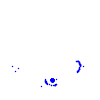
Particle: electron